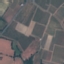
Land use / land cover class: PermanentCrop